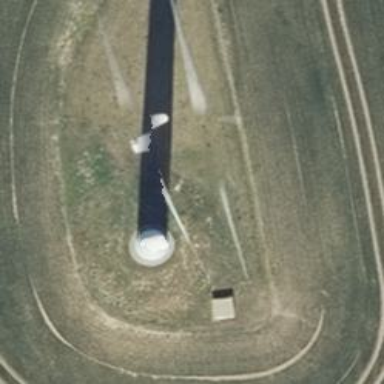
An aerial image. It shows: Wind generator in the form of horizontal axis wind turbine.